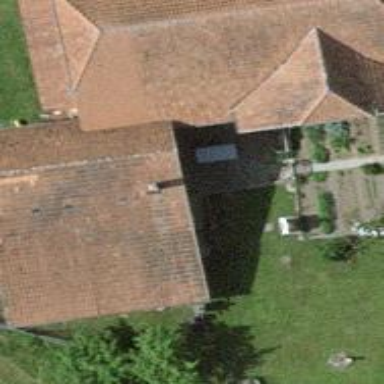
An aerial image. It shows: Farm building.